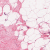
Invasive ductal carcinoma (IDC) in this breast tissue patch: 0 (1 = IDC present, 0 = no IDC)